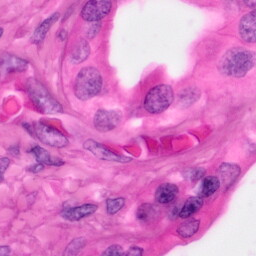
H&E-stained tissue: Pancreatic